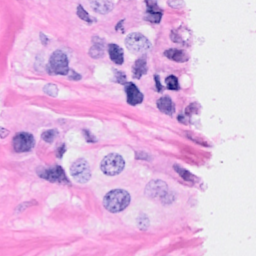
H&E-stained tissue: Breast